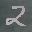
Label: 2